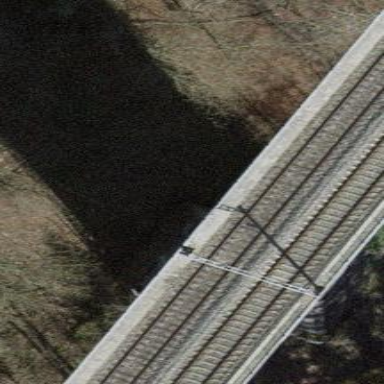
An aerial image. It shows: Bridge supported by piers.